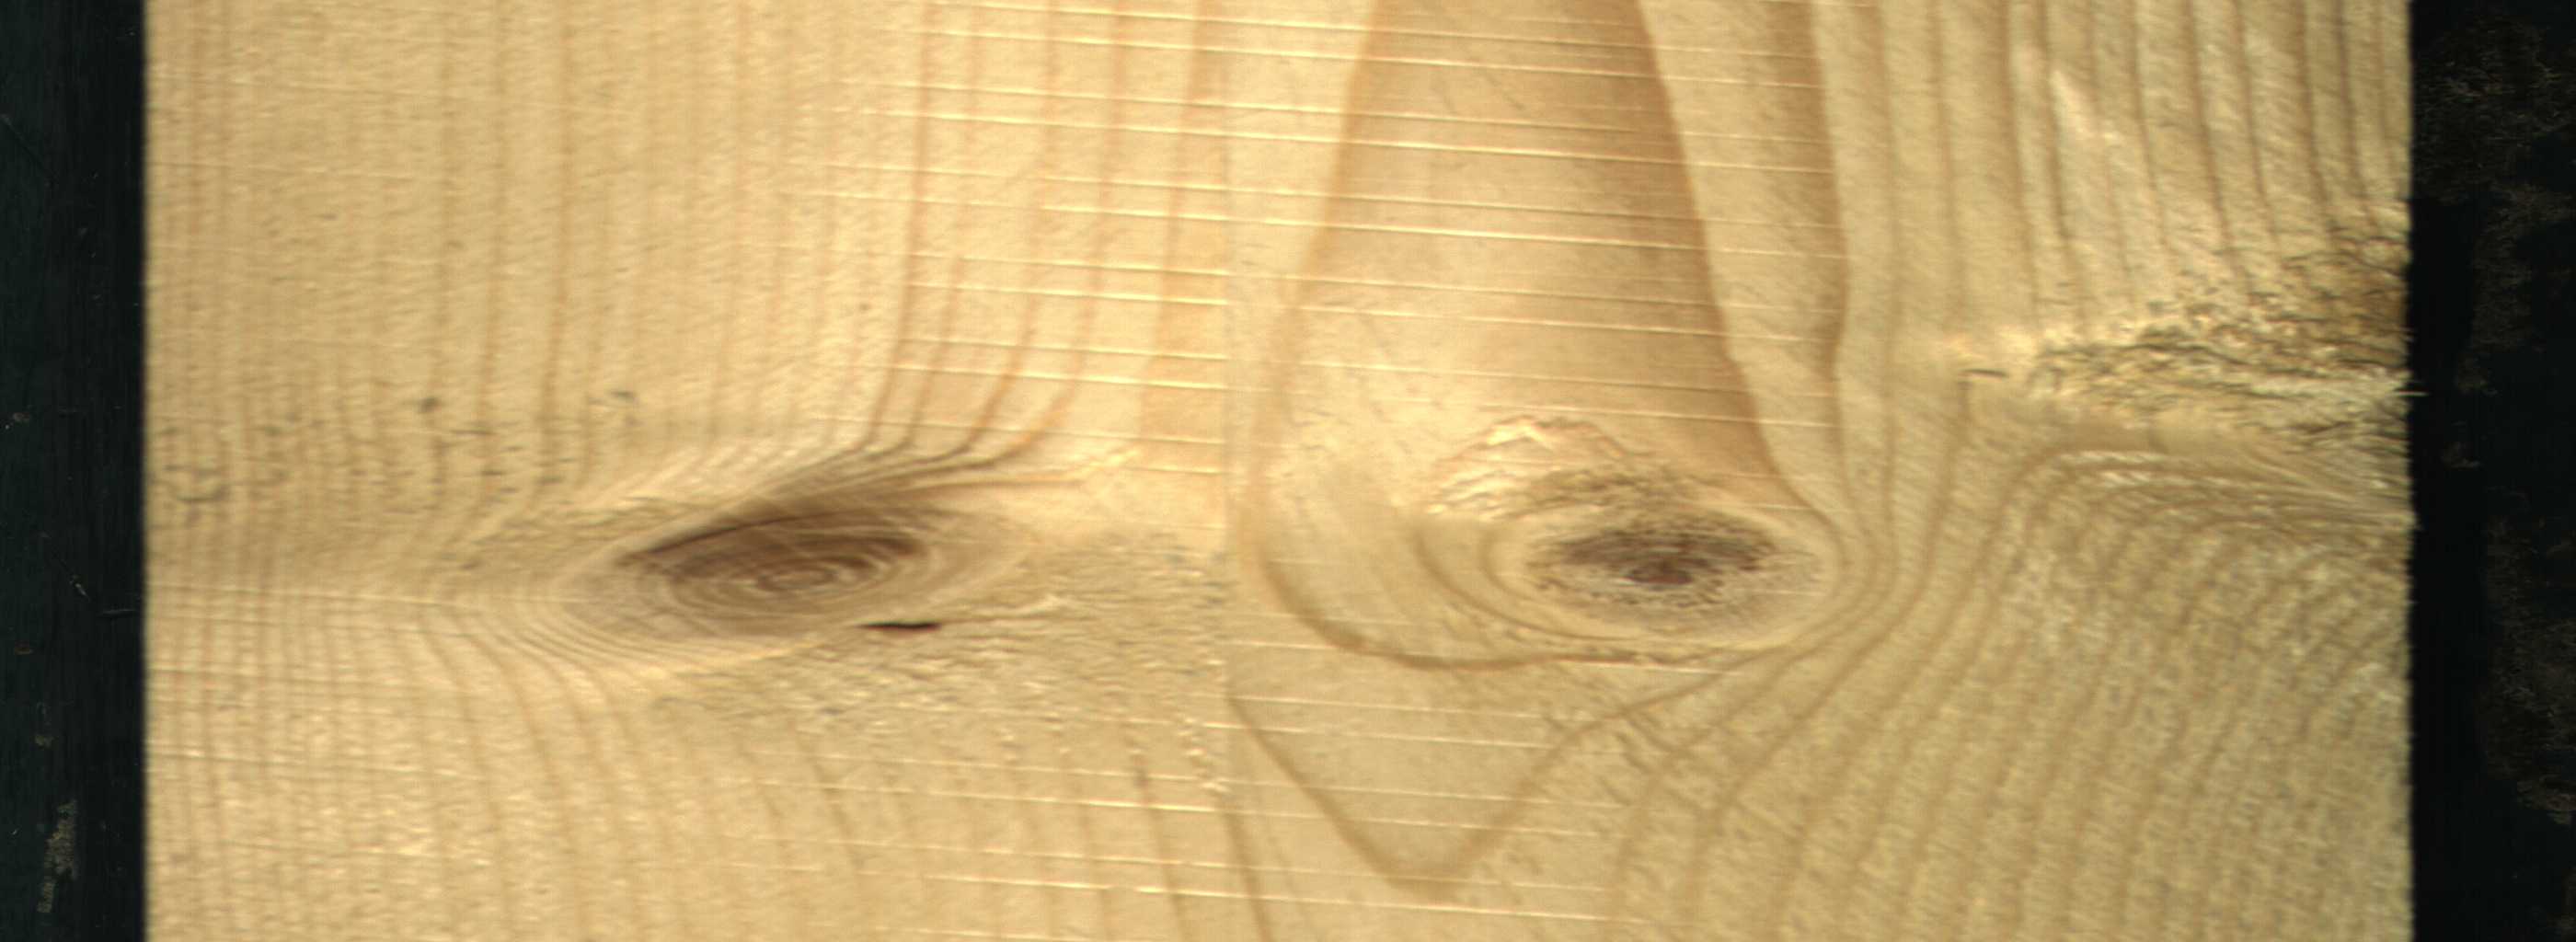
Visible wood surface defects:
Live_Knot
Live_Knot